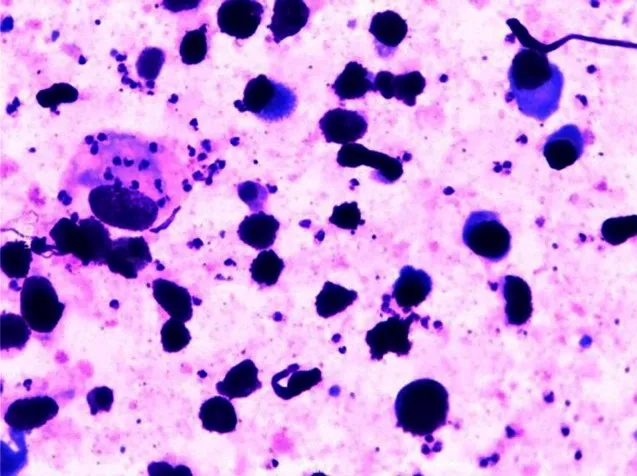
Microphotograph showing both intracellular and extracellular LD bodies in splenic aspirate (Giemsa, 100X).
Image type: pathology (giemsa)